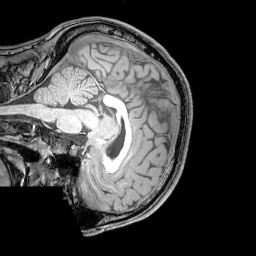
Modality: T1w
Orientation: sagittal
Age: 22
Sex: male
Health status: healthy
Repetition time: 0.081 s
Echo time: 0.037 s